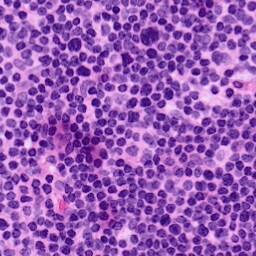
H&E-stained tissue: LymphNode